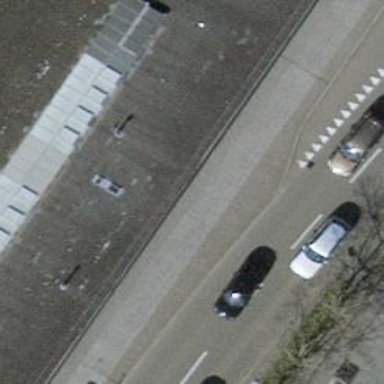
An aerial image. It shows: Sidewalk with sett surface.